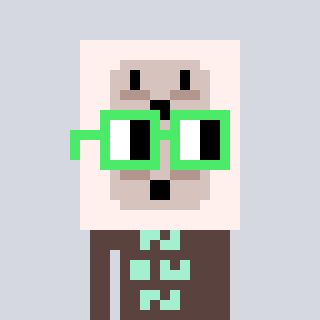
a pixel art character with square light green glasses, a outlet-shaped head and a darkbrown-colored body on a cool background